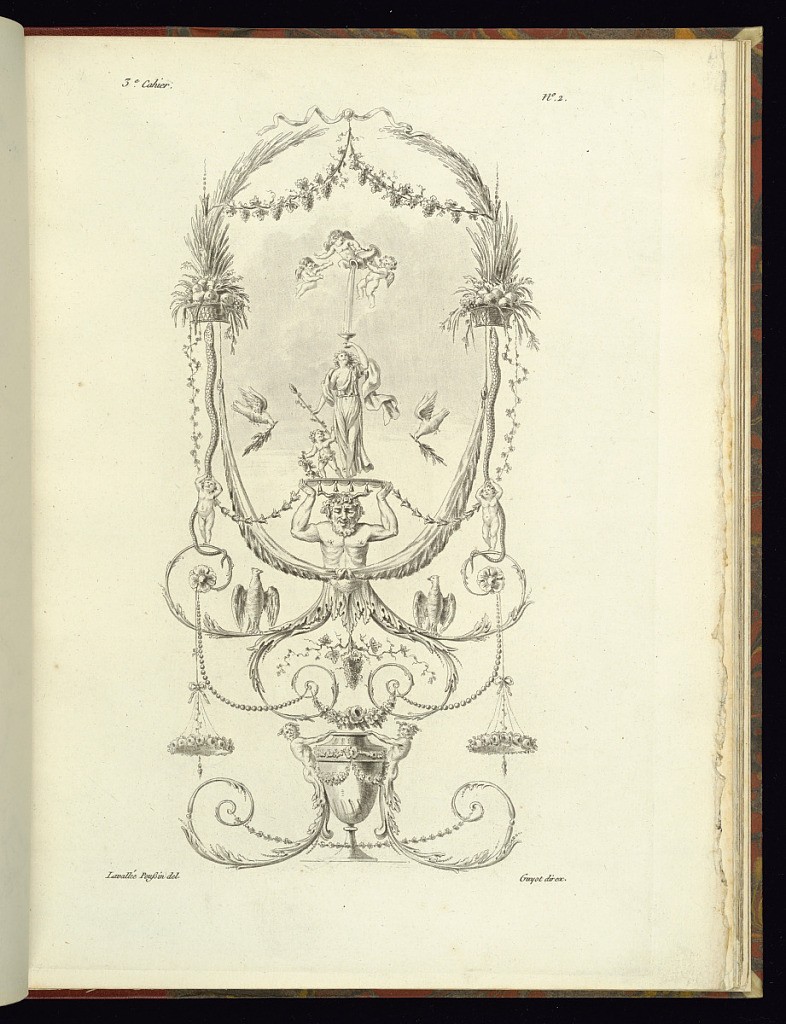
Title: Arabesque Design
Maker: Etienne de Lavallée, French, 1735 – 1802
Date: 1788
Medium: Etching and aquatint on laid paper
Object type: Print
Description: An arabesque ornament design featuring neoclassical motifs. A central oval with a female figure with winged putti above pouring water into a cup she holds over her head. Two birds on either side. The scene is framed by draped textiles, a garland of vine leaves and grapes, leaves, grasses, baskets of fruit, and putto. The platform the figures stand on is held by a male torso with his lower half in the form of scrolling acanthus leaves, with birds, rosettes, beads, flowers, and a vase below with two mythological figures on either side with more scrolling foliage. The plate is signed and numbered.